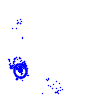
Particle: electron